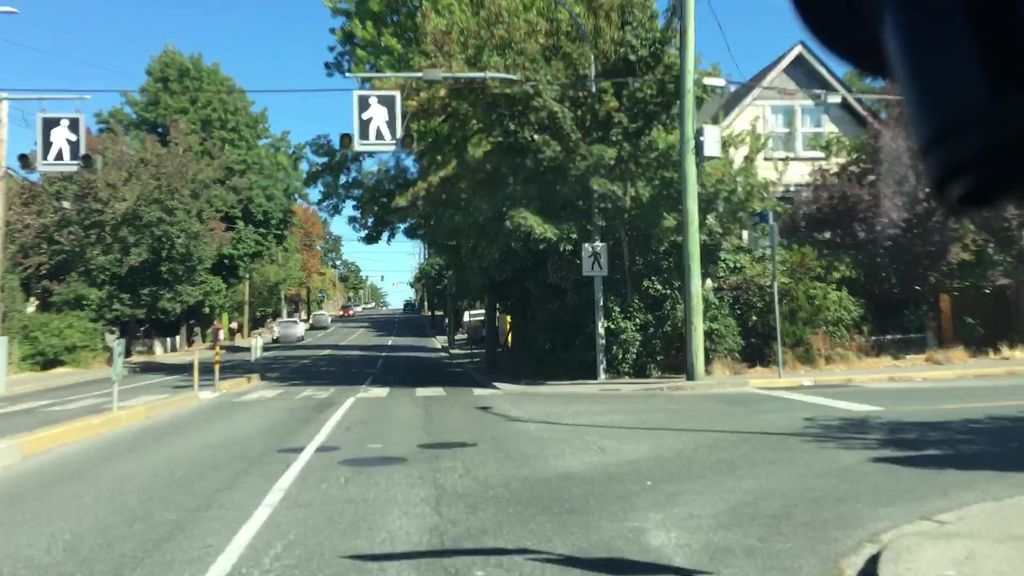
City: victoria